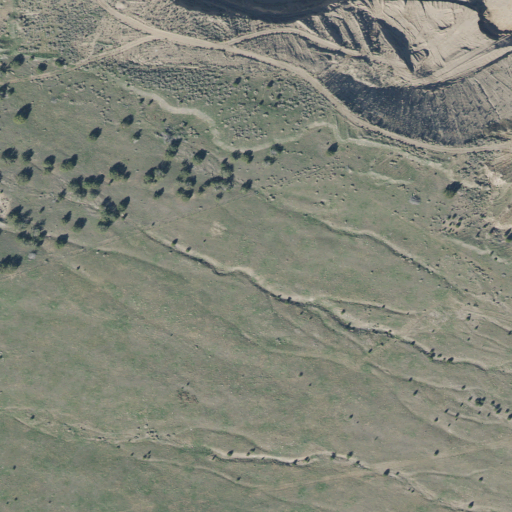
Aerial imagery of valley in Utah named Broad Canyon containing shrub and grassland